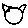
Label: cat